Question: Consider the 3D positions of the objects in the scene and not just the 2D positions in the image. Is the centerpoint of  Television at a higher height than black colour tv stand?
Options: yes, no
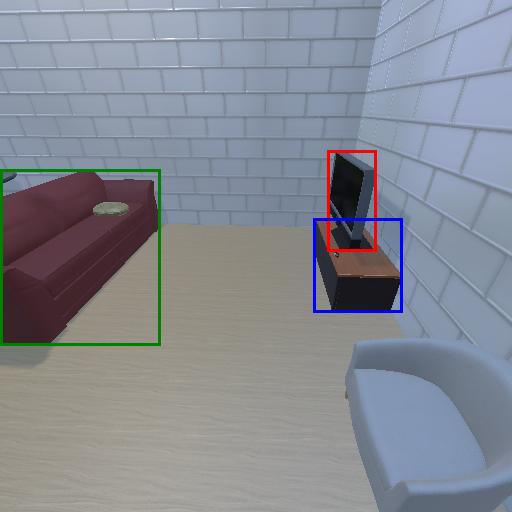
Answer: yes